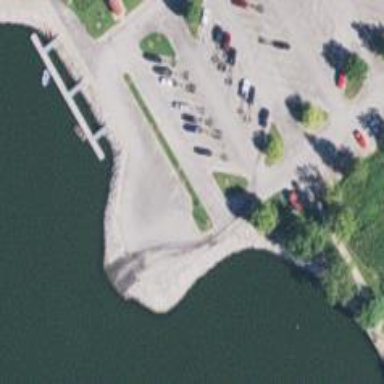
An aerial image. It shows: Slipway on service road for leisure land activities.